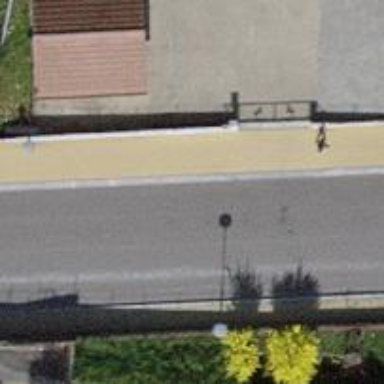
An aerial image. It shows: Secondary road with asphalt surface and sidewalks on both sides. The road also has cycle tracks on both sides.